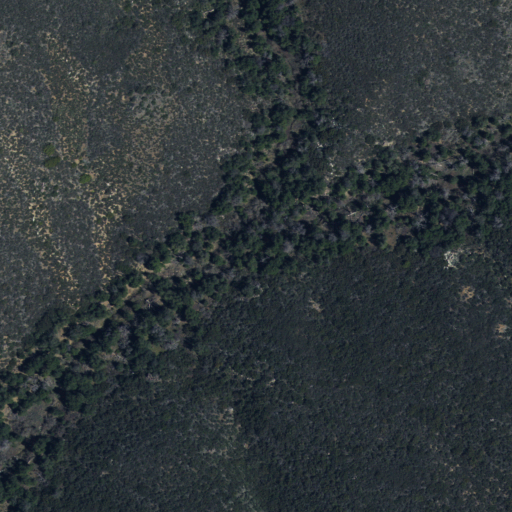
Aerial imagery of valley in California named Troy Canyon containing shrub, mixed forest, woody wetlands, and evergreen forest